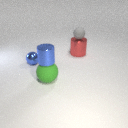
small blue metal sphere behind large green rubber sphere